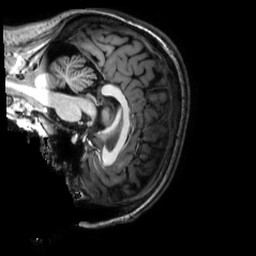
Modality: T1w
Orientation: sagittal
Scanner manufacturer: philips
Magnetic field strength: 3 T
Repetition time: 0.0096 s
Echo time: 0.0046 s